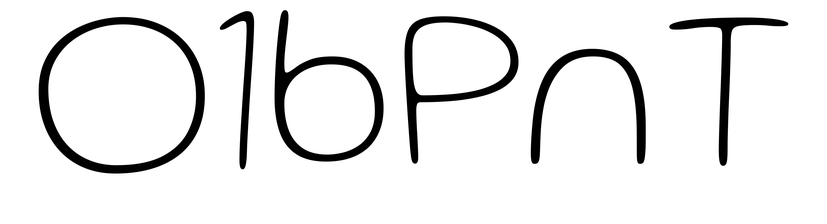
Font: Gluten_Thin